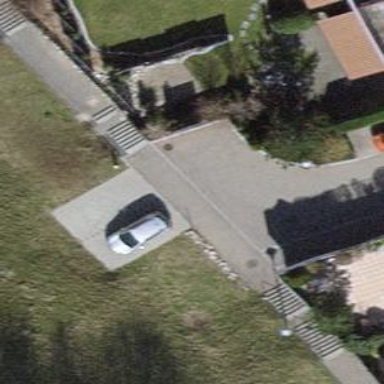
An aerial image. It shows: Road with steps.